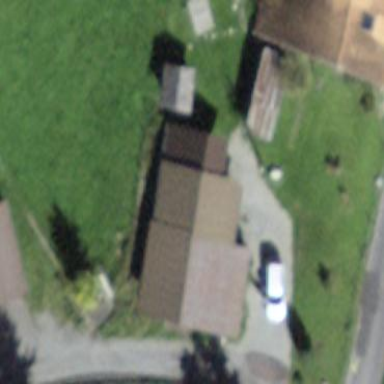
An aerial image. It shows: Rural barn.